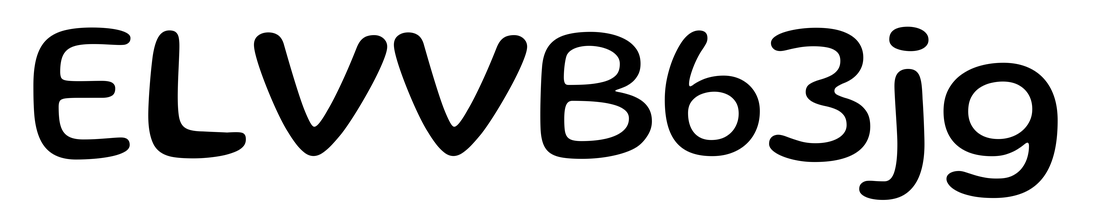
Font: Gluten_Regular